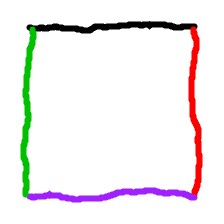
Shape: square